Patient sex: M
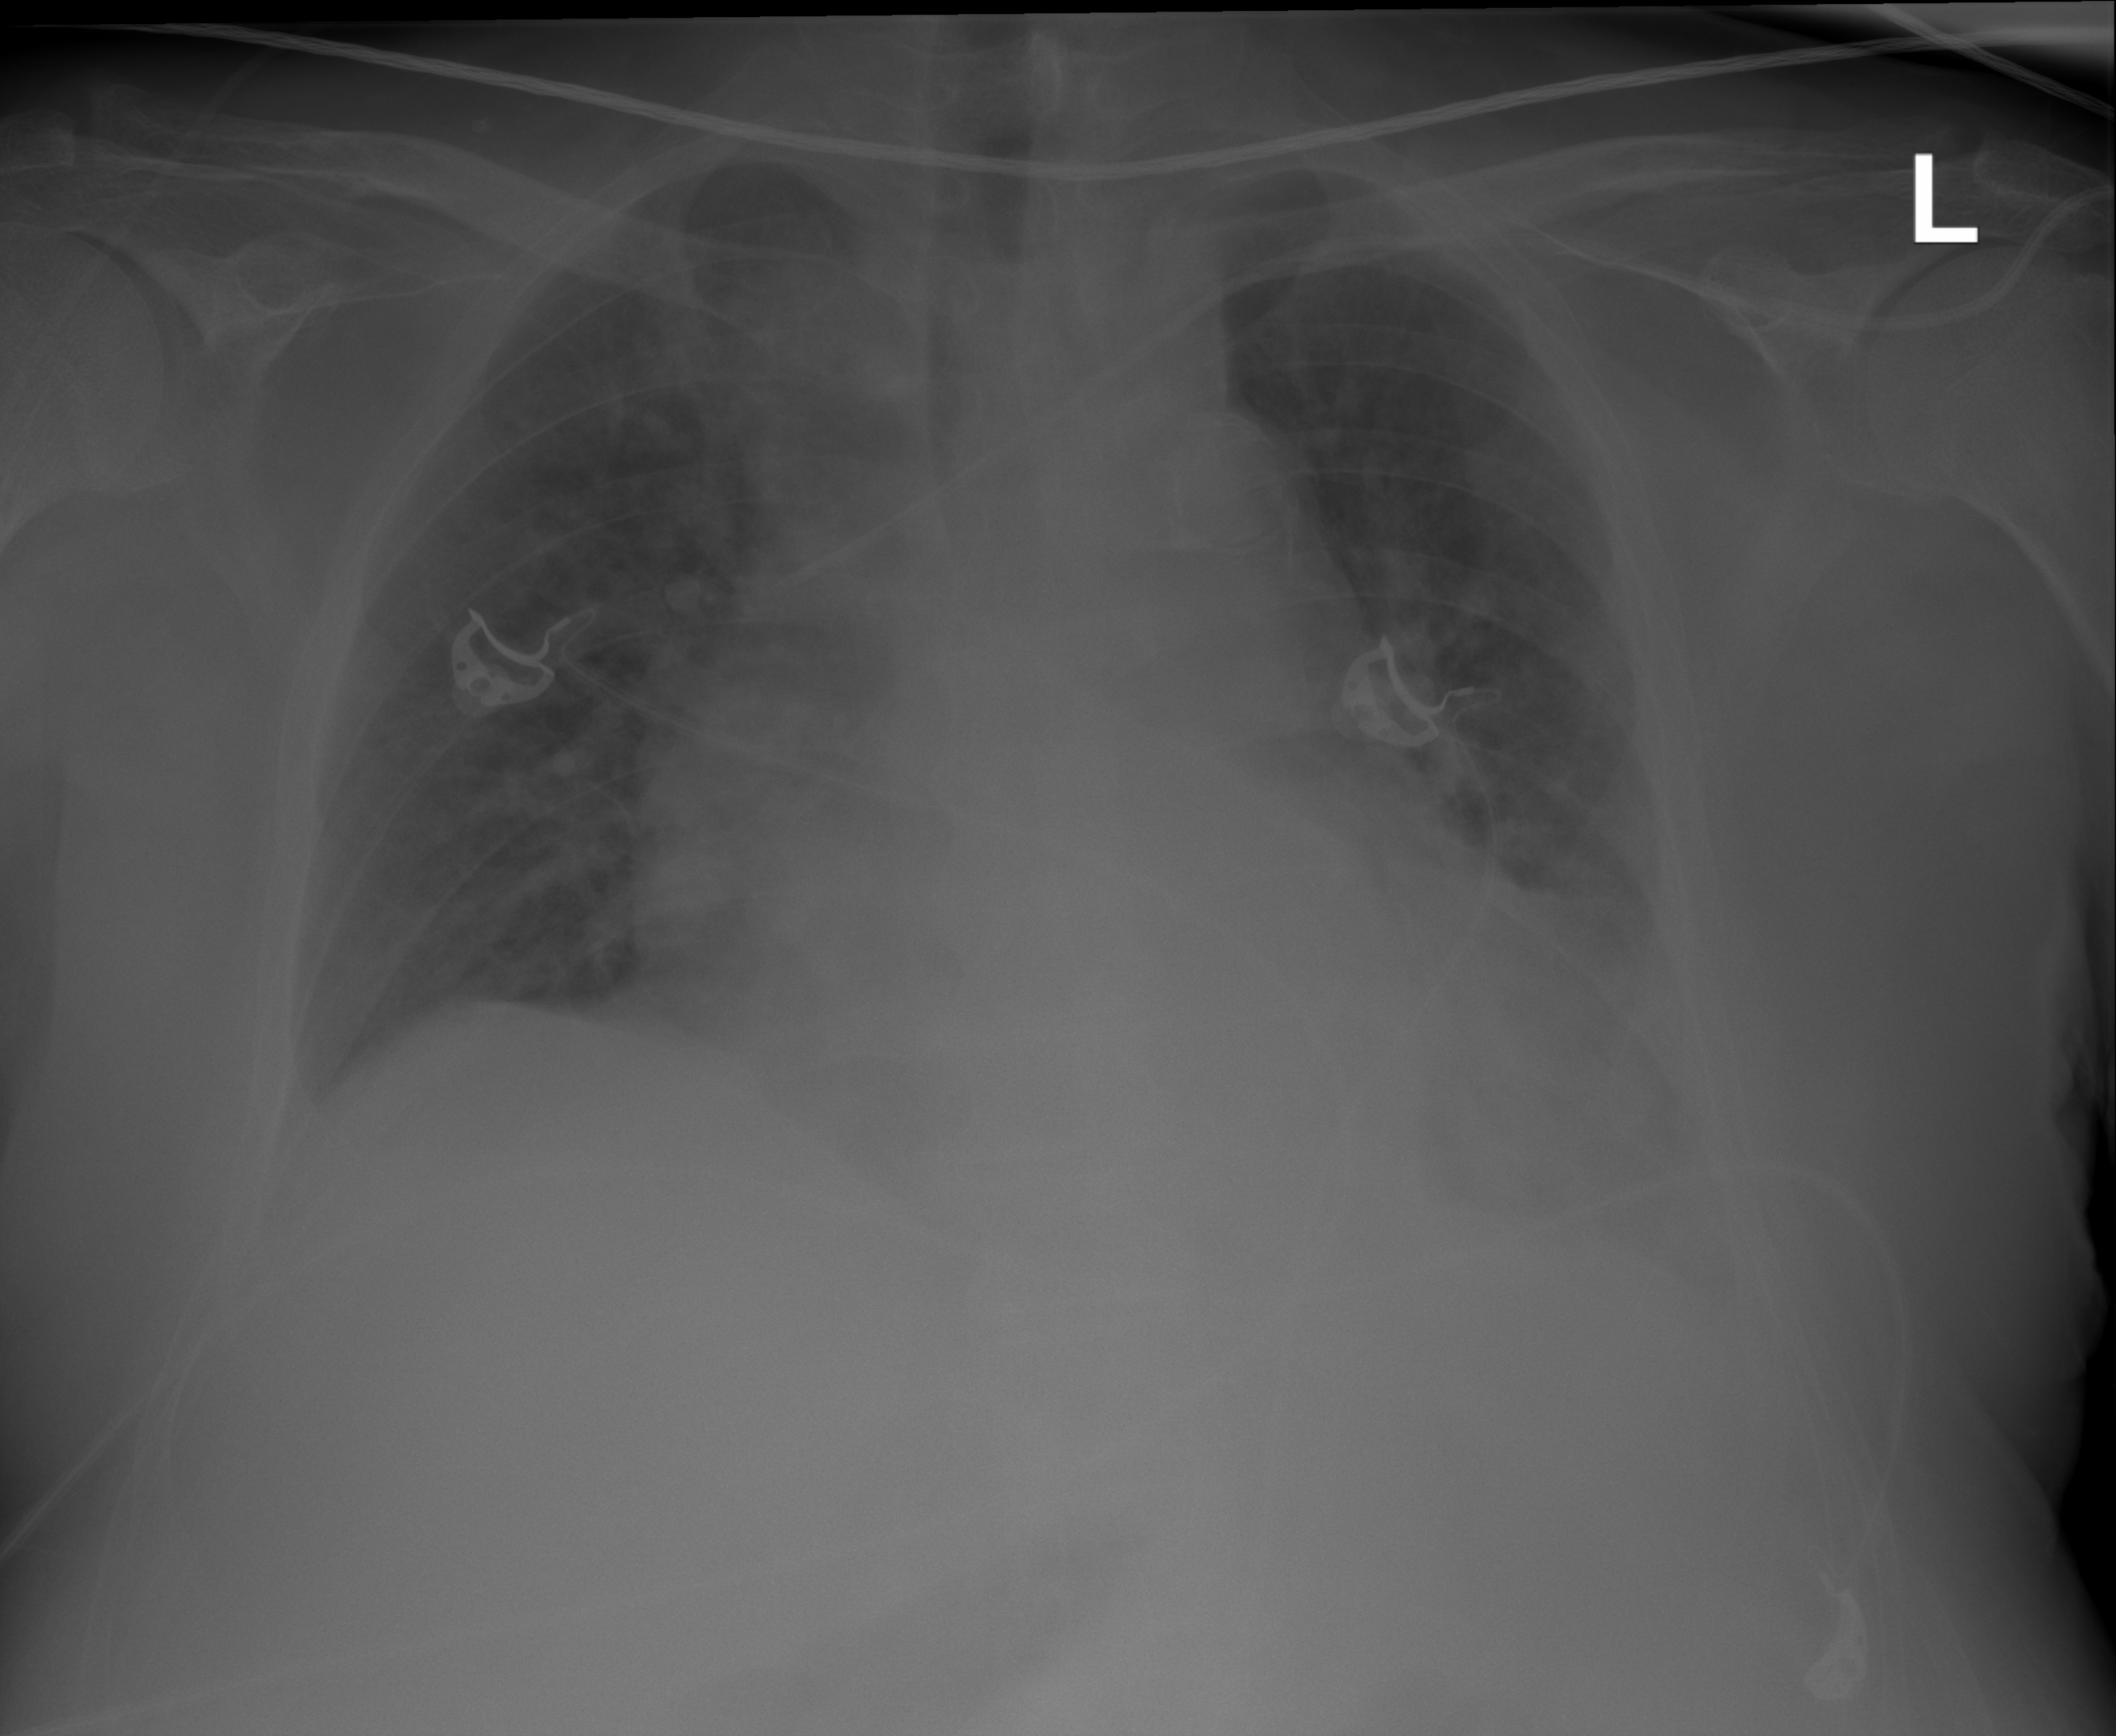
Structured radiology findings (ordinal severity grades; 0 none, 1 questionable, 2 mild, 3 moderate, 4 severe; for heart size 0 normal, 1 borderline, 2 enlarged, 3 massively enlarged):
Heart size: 2
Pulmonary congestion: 3
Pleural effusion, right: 0
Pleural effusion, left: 1
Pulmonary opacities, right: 2
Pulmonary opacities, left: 2
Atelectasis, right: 0
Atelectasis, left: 2